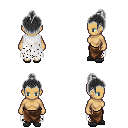
a pixel art fantasy rpg character, female body template, human, tanned skin, white tattered cape, robe skirt, gray short topknot hairstyle, gray slippers, four views (front, back, left, right), 2x2 character sprite sheet, small pixel art, hard edges, no anti-aliasing